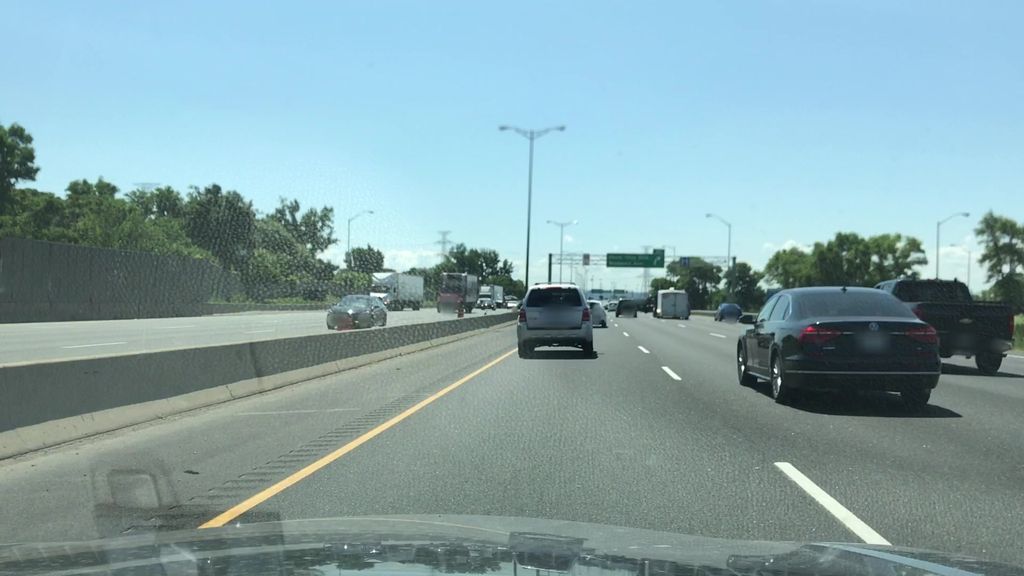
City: hamilton